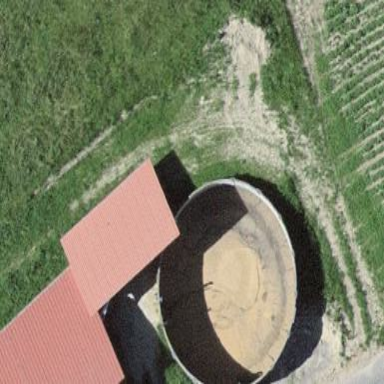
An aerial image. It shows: Building with storage tank.